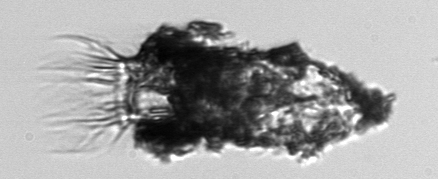
Label: Tintinnopsis